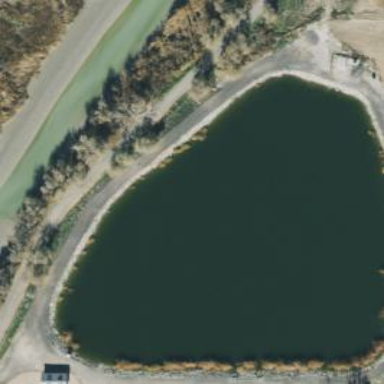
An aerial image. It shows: Peaceful pond surrounded by nature.